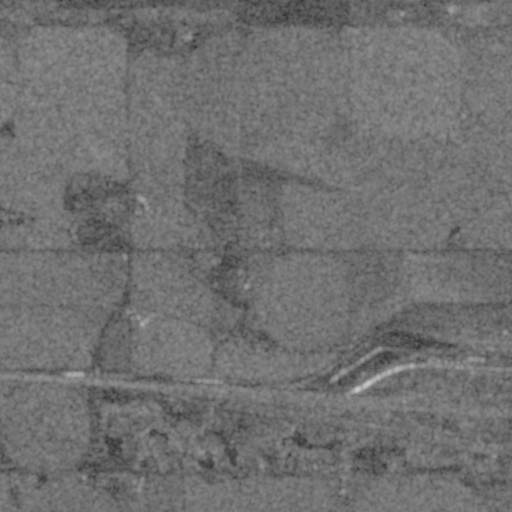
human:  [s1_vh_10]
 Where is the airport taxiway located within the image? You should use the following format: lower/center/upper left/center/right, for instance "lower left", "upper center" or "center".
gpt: The airport taxiway is located in the upper right of the image.
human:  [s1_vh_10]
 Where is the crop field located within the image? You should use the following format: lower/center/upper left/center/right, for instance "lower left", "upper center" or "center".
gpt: The crop field is located in the lower right of the image.
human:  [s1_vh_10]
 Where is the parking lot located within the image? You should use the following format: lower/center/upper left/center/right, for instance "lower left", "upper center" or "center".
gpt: The parking lot is located in the lower center of the image.
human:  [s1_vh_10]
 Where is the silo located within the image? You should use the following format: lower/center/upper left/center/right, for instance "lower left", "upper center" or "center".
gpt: The silo is located in the center left of the image.
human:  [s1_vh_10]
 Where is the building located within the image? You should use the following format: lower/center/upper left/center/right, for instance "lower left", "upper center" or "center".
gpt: There is no building in the image.

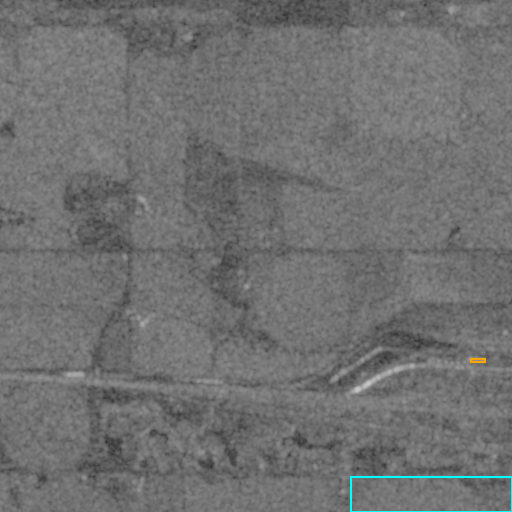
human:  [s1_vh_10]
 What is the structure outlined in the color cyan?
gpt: The structure outlined in cyan is a crop field.
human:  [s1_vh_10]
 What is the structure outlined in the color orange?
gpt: The structure outlined in orange is a building.
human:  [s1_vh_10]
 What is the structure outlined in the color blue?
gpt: There is no blue outline.